Field crop: maize
Growth stage: 2
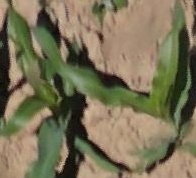
Species: maize